Question: i am working on my android chat app and i faced when i add Seen messages feature . So i am asking for two things and i hope i will find an answer .
we suppose than we have two users A and B , and i make Log.i to check 'currentUserID' and 'receiverID'.
when A send message1 to B here no problem , when i log out from A and login with B 'isSeen' will be 'true' only in firebase (here i think is a problem in adapter i let it later) , when i check the 'currentUserID' and 'receiverID' no problem , BUT when i Logout and o return to A who sent message1 to B and i try to send message2 here is the problem : i found the Log.i fro many times where some times 'currentUserID = B's ID' and 'receiverID=A's ID' which is wrong that way the 'isSeen' will be equal to 'true'. So i need to know why ID's are changing and why i found a lot of 'Log.i' and what is the best algorithms (kotlin if you can, if not java) for Seen feature ?????
- i am calling 'SeenMessage' function in the end of my 'DiscussionActivity'- my 'SeenMessage' function :private fun seenMessage() {'''
var chatss: List<ChatData> = arrayListOf()
val chatsRef = FirebaseDatabase.getInstance().reference.child("Chats")
chatsRef.addValueEventListener(object : ValueEventListener {
override fun onDataChange(p0: DataSnapshot) {
for (snapshot in p0.children) {
val chat = snapshot.getValue(ChatData::class.java)
if (chat!!.sender == currentUserID && chat.receiver == receiverID
|| chat.sender == receiverID && chat.receiver == currentUserID) {
(chatss as ArrayList<ChatData>).add(chat)
}
}
val lastChat = chatss.last()
Log.i("problem -_-", "$lastChat")
Log.i("problem -_-", "DiscussionActivity currentUserID = $currentUserID")
Log.i("problem -_-", "DiscussionActivity receiverID = $receiverID")
if (lastChat.sender == receiverID && lastChat.receiver == currentUserID) {
val seenMap = HashMap<String, Any>()
seenMap["isSeen"] = true
chatsRef.child(lastChat.messageId).updateChildren(seenMap)
}
}
override fun onCancelled(p0: DatabaseError) { }
})
'''

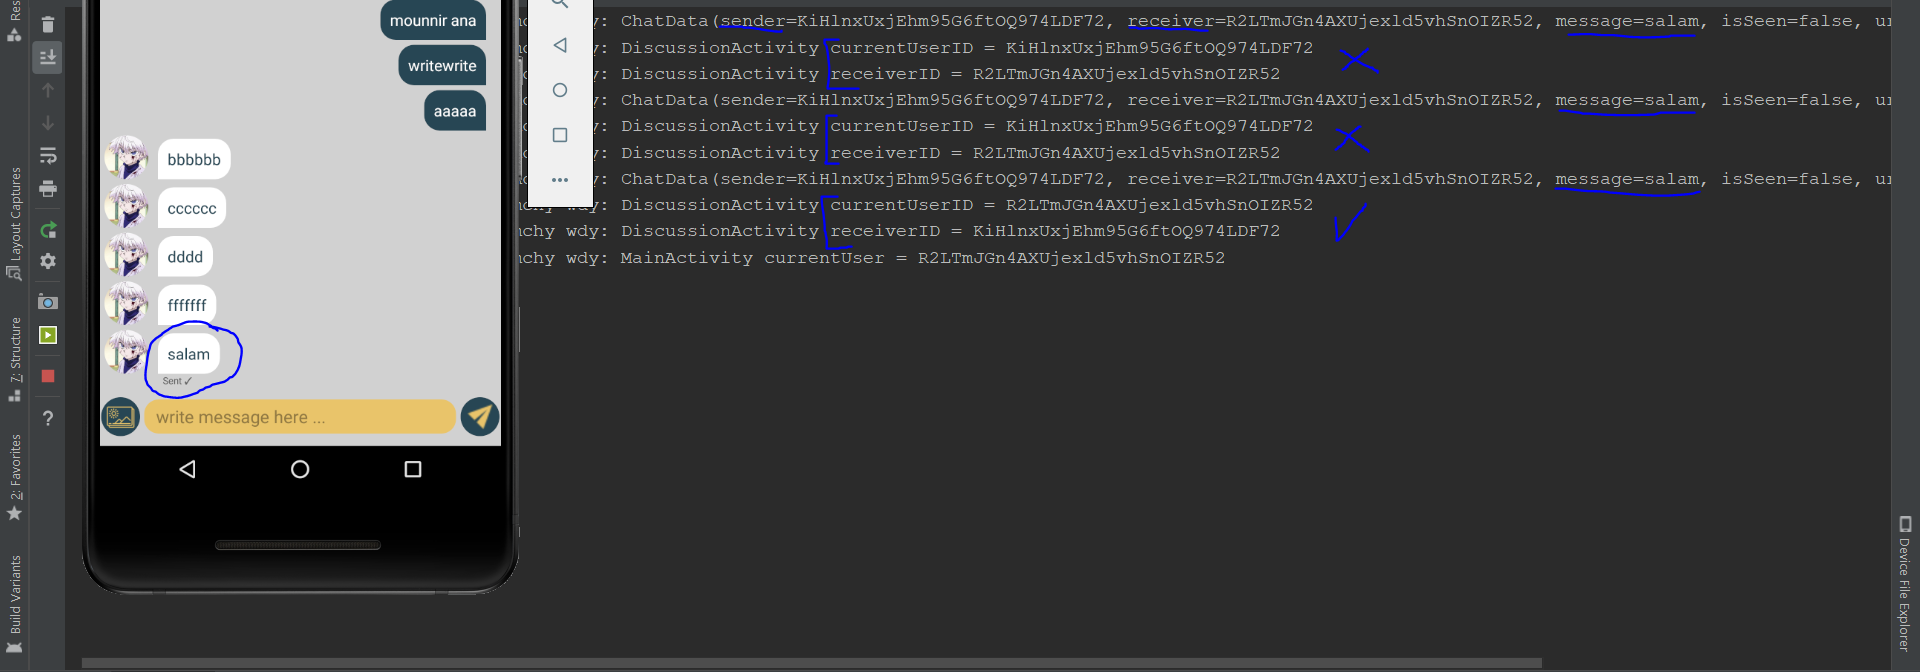
Answer: check out this message seen function. it is in working state sir, and use this function in on Chat activity because when the chat activity is open then automatically it update the message as seen. '
'''
// message get seen function
private fun seenMessage(receiverId: String) {
val databaseReference = FirebaseDatabase.getInstance()
.getReference(CHATS)
databaseReference.addListenerForSingleValueEvent(object : ValueEventListener {
override fun onDataChange(dataSnapshot: DataSnapshot) {
for (snapshot in dataSnapshot.children) {
val message = snapshot.getValue(Message::class.java)!!
if (message.receiver.equals(currentUserId) && message.sender.equals( receiverId )) {
val hashMap = HashMap<String, Any>()
hashMap["isseen"] = true
snapshot.ref.updateChildren(hashMap)
}
}
}
override fun onCancelled(databaseError: DatabaseError) {
}
})
}'
'''